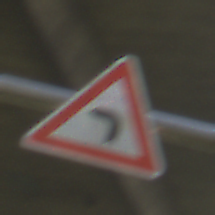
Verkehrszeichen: KurveLinks
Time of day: SunriseSunset
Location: Outdoor (Suburban)
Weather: PartlyCloudy
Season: NotSpecified
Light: Natural